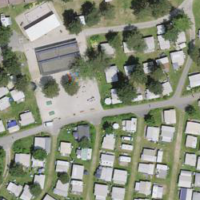
EUNIS habitat code: 53
Species observed at this site:
Sceliphron caementarium